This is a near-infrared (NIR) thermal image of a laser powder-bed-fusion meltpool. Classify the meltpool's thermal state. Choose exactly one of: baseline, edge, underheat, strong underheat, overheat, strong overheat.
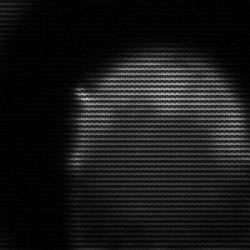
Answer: edge